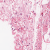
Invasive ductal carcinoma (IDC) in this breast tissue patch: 0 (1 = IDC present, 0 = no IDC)